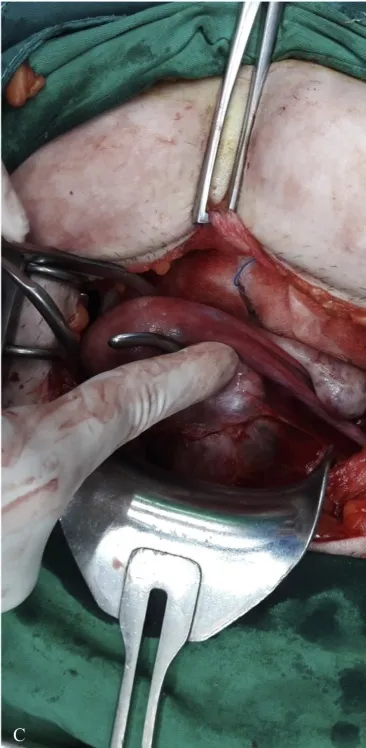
Cesarean scar pregnancy. B. Magnetic resonance imaging of the cesarean scar pregnancy.
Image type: medical_photograph (other_medical_photograph)